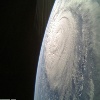
Label: cloud